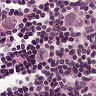
Metastatic tissue present: yes